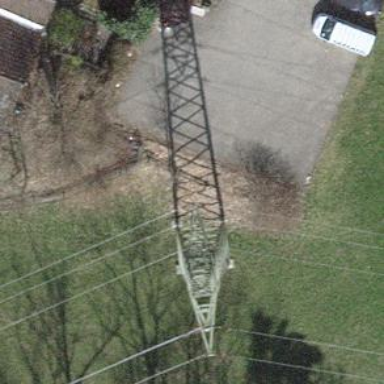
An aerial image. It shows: Towering power structure.